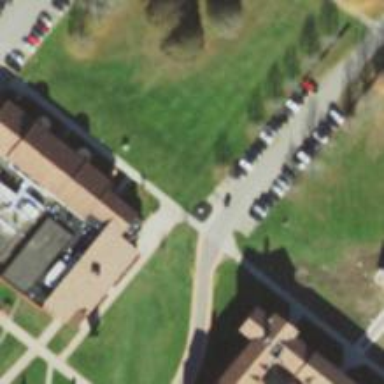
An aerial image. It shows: Parking space.